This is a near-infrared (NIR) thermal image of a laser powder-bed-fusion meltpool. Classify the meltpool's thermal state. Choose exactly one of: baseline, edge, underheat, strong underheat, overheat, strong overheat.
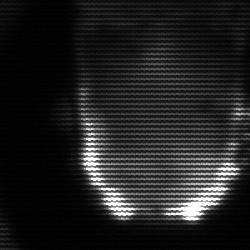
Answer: baseline